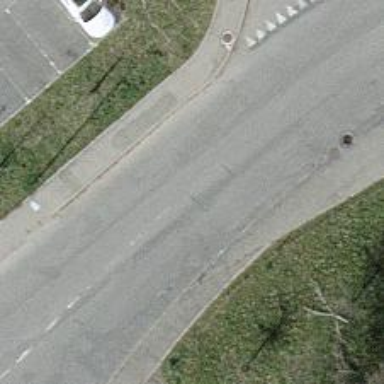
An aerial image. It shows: Tertiary road.